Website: lowes
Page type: payment
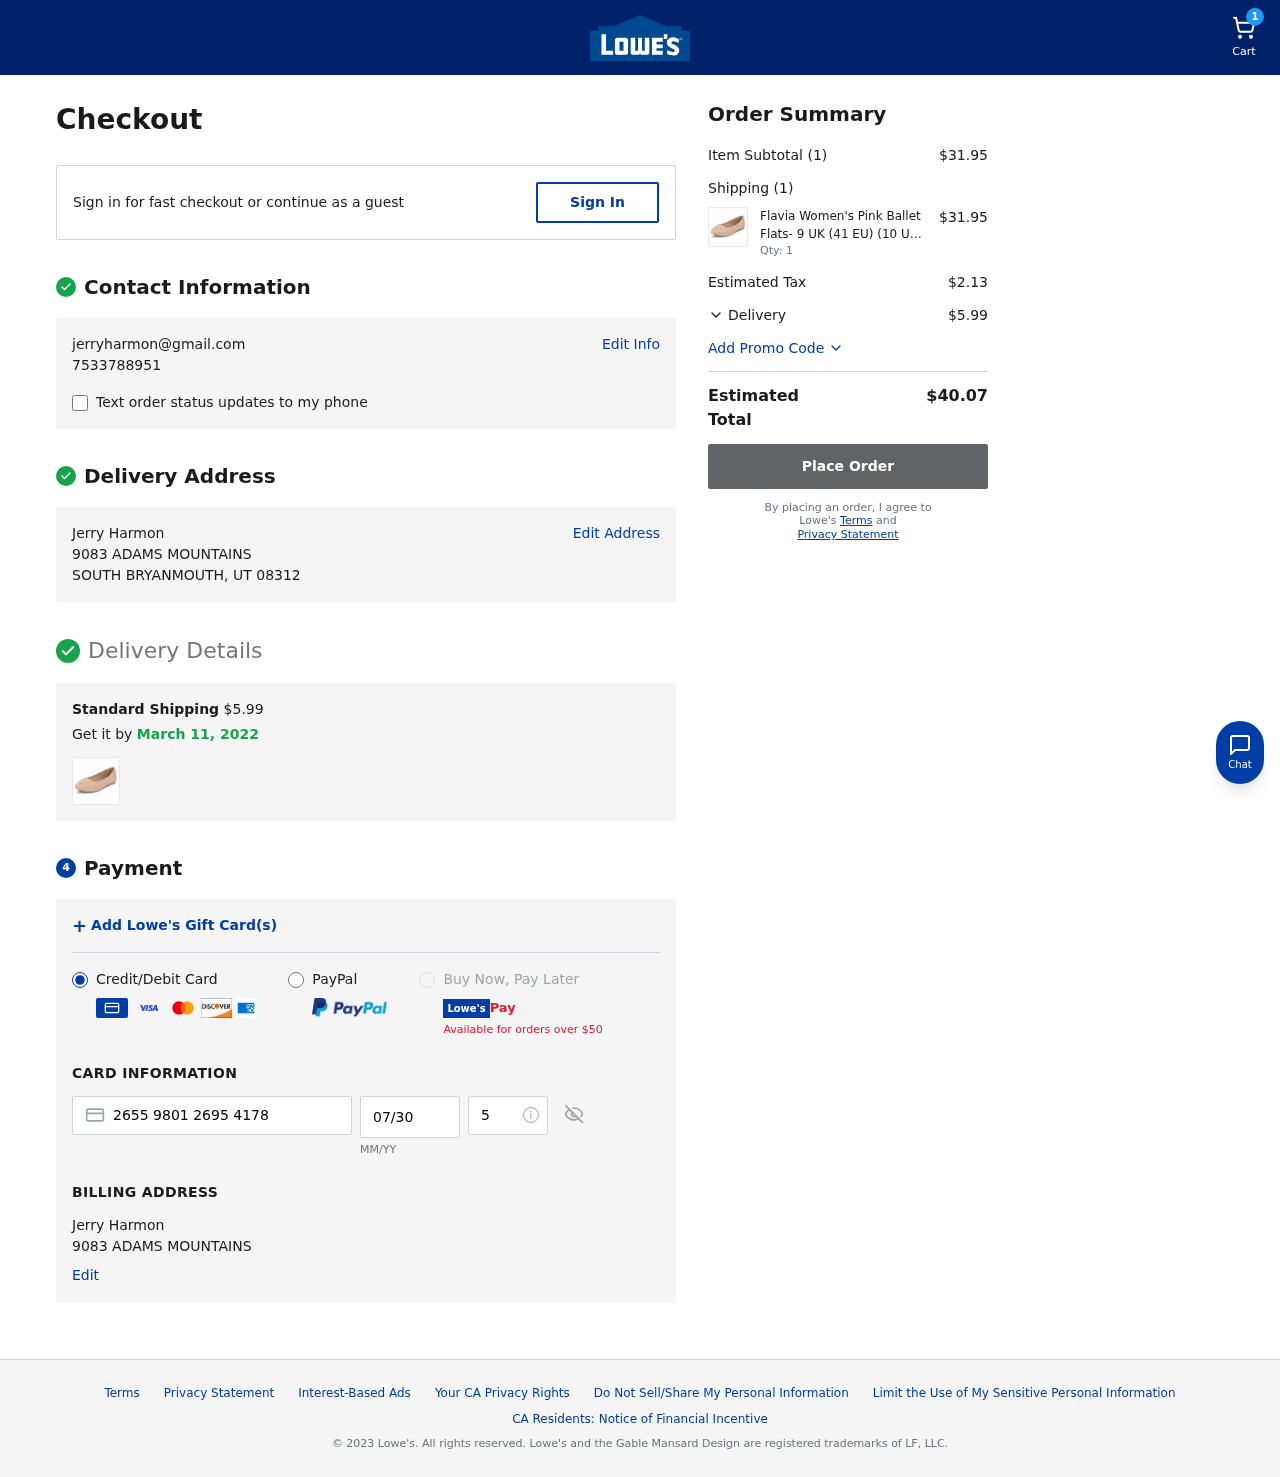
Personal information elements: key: PII_CARD_CVV
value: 575
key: PII_CARD_EXPIRY
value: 07/30
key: PII_CARD_NUMBER
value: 2655 9801 2695 4178
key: PII_EMAIL
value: jerryharmon@gmail.com
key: PII_FULLNAME
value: Jerry Harmon
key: PII_FULLNAME2
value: Jerry Harmon
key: PII_PHONE
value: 7533788951
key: PII_STREET
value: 9083 ADAMS MOUNTAINS
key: PII_STREET2
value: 9083 ADAMS MOUNTAINS
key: PII_CITY_STATE_ZIP
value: SOUTH BRYANMOUTH, UT 08312
Product elements: key: PRODUCT1_NAME
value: Flavia Women's Pink Ballet Flats- 9 UK (41 EU) (10 US) (FL-920/PNK)
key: PRODUCT1_PRICE
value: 31.95
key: PRODUCT1_QUANTITY
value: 1
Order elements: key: ORDER_NUM_ITEMS
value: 1
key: ORDER_SHIPPING_COST
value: $5.99
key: ORDER_DELIVERY_DATE
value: March 11, 2022
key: ORDER_SUBTOTAL
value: $31.95
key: ORDER_NUM_ITEMS2
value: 1
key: ORDER_TAX
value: $2.13
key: ORDER_SHIPPING_COST2
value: $5.99
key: ORDER_TOTAL
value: $40.07